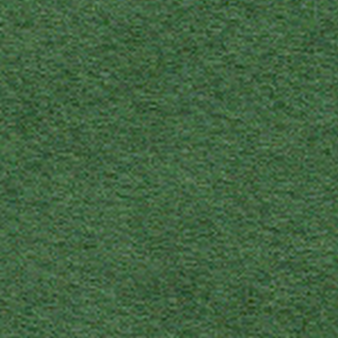
Label: other